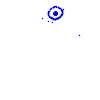
Particle: pion